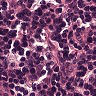
Metastatic tissue present: no